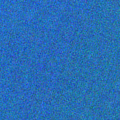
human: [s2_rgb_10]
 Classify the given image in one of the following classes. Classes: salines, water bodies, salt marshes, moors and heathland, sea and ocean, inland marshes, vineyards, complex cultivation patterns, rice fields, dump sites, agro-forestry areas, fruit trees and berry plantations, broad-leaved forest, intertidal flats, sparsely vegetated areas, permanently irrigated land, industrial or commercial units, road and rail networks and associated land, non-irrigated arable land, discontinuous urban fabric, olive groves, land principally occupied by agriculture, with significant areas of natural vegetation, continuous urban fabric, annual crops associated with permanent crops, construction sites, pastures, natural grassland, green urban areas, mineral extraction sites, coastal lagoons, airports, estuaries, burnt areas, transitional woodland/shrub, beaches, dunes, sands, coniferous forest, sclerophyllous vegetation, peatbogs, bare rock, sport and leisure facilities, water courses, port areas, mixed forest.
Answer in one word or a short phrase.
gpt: sea and ocean